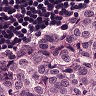
Metastatic tissue present: yes